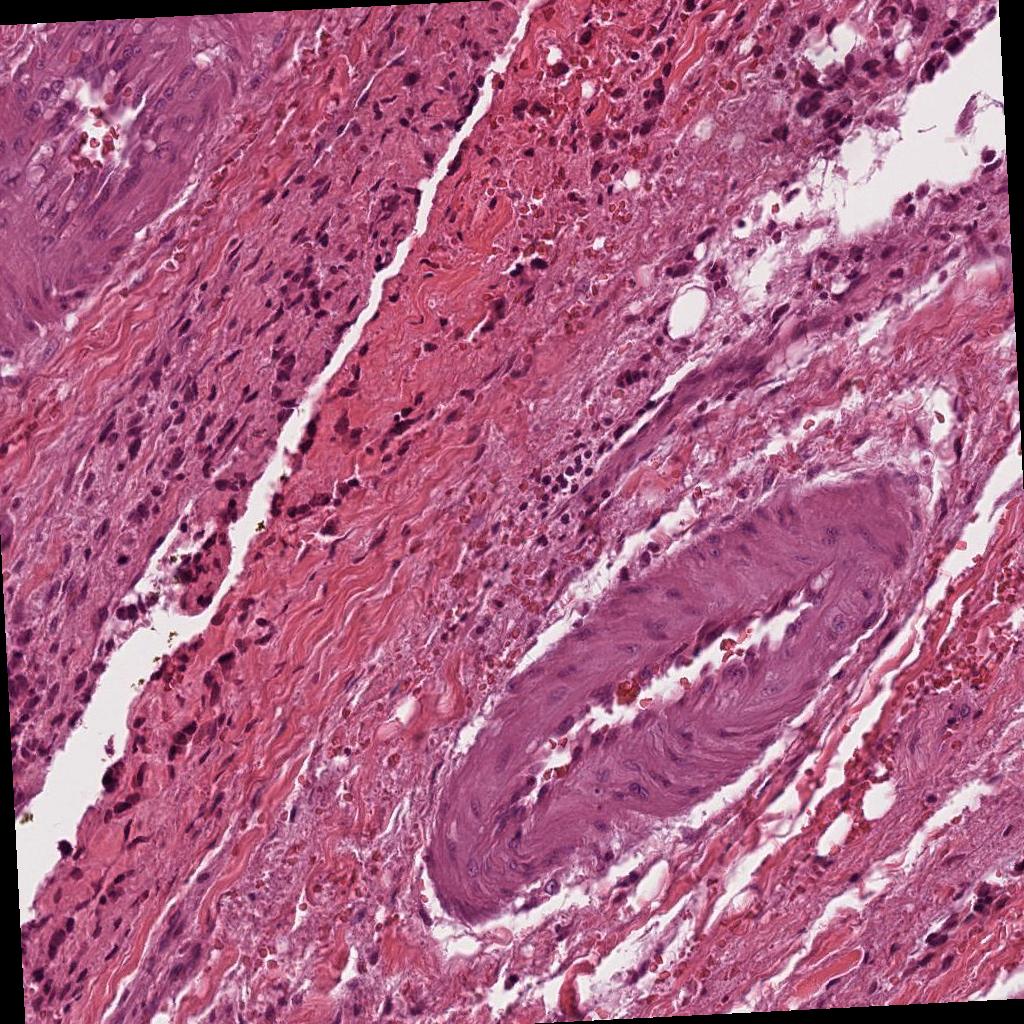
Label: Non-Tumor